Question: How can I create using C# and HttpClient the following POST request:

I need such a request for my WEB API service:
'''
[ActionName("exist")]
[HttpPost]
public bool CheckIfUserExist([FromBody] string login)
{
return _membershipProvider.CheckIfExist(login);
}
'''
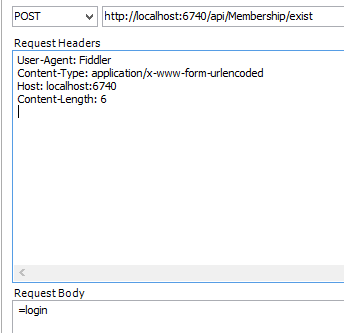
Answer: '''
using System;
using System.Collections.Generic;
using System.Net.Http;
class Program
{
static void Main(string[] args)
{
Task.Run(() => MainAsync());
Console.ReadLine();
}
static async Task MainAsync()
{
using (var client = new HttpClient())
{
client.BaseAddress = new Uri("http://localhost:6740");
var content = new FormUrlEncodedContent(new[]
{
new KeyValuePair<string, string>("", "login")
});
var result = await client.PostAsync("/api/Membership/exists", content);
string resultContent = await result.Content.ReadAsStringAsync();
Console.WriteLine(resultContent);
}
}
}
'''